Interaction volume radius: 10 \u00c5
Interaction volume height: 15 \u00c5
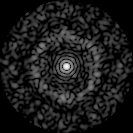
Disorder parameter: 0.8514